Question: So, I've been trying to figure out how to stop the duplicate rows appearing in my google sheets response output from a google form. If found this link which sounds like it does exactly what I want (<URL>, but cannot for the life of me work out how to edit the given answer to work on my sheet.
I have included a screenshot of my workbook to give an example of the structure of the data I'd like the edited code to run on, and also below is my attempt at making the code run correctly on my data structure.
My sheet structure that I'd like to run the code on. I want to use the email address as the 'unique' identifier, so any duplicate rows can be identified using that.
My attempt at adapting the code to work on the above data structure (I have absolutely no background with this scripting language, so please go easy on me if I've made a glaringly obvious error):
'''
function updateExisting() {
var s = SpreadsheetApp.getActiveSheet(),
// s = ss.getSheetByName(''),
lastRow = s.getLastRow(),
lastValues = s.getRange('A'+lastRow+':C'+lastRow).getValues(),
name = lastValues[0][0],
allNames = s.getRange('B2:B').getValues(),
row, len;
// TRY AND FIND EXISTING NAME
for (row = 0, len = allNames.length; row < len - 1; row++)
if (allNames[row][0] == name) {
// OVERWRITE OLD DATA
s.getRange('A2').offset(0, 0, row,
lastValues.length).setValues([lastValues]);
// DELETE THE LAST ROW
s.deleteRow(lastRow);
break;}
}
'''
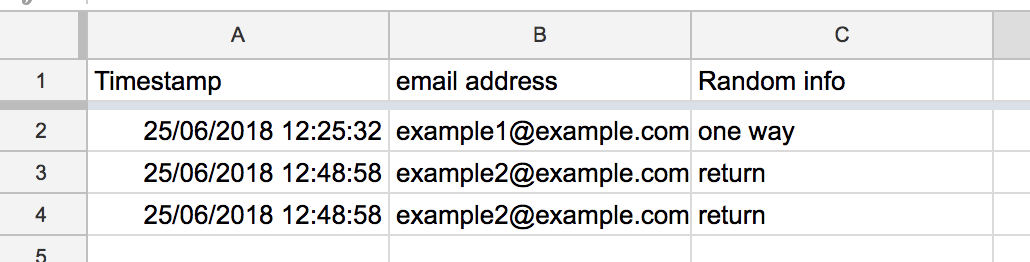
Answer: Key words: duplicates, Google, spreadsheet, Sheets, Form, submission, edit, row, unique.
This code prevents duplicates in a Google Sheet when submitting a Google Form, by overwriting an existing row with the existing unique value, if one exists.
The code searches one column in a spreadsheet and looks for a match. I tried to make it generic so that the code doesn't need to be changed depending upon what column the unique identifier is in. You need to make a couple of settings in the "User Settings" section to make it work. But that is better than needing to rewrite the code.
'''
function updateExisting(columnWithUniqueIdentifier,sheetTabName) {
var dataFromColumnToMatch,lastColumn,lastRow,rowWithExistingUniqueValue,rowOfDataJustSaved,
sh,ss,valueToSearchFor;
// USER SETTINGS - if the values where not passed in to the function
if (!columnWithUniqueIdentifier) {//If you are not passing in the column number
columnWithUniqueIdentifier = 2;//Hard code column number if you want
}
if (!sheetTabName) {//The sheet tab name was not passed in to the function
sheetTabName = "Put your Sheet tab name here";//Hard code if needed
}
//end of user settings
ss = SpreadsheetApp.getActiveSpreadsheet();//Get the active spreadsheet - this code must be in a project bound to spreadsheet
sh = ss.getSheetByName(sheetTabName);
lastRow = sh.getLastRow();
lastColumn = sh.getLastColumn();
//Logger.log('lastRow: ' + lastRow)
rowOfDataJustSaved = sh.getRange(lastRow, 1, 1, lastColumn).getValues();//Get the values that were just saved
valueToSearchFor = rowOfDataJustSaved[0][columnWithUniqueIdentifier-1];
//Logger.log('valueToSearchFor: ' + valueToSearchFor)
dataFromColumnToMatch = sh.getRange(1, columnWithUniqueIdentifier, lastRow-1, 1).getValues();
dataFromColumnToMatch = dataFromColumnToMatch.toString().split(",");
//Logger.log('dataFromColumnToMatch: ' + dataFromColumnToMatch)
rowWithExistingUniqueValue = dataFromColumnToMatch.indexOf(valueToSearchFor);
//Logger.log('rowWithExistingUniqueValue: ' + rowWithExistingUniqueValue)
if (rowWithExistingUniqueValue === -1) {//There is no existing data with the unique identifier
return;
}
sh.getRange(rowWithExistingUniqueValue + 1, 1, 1, rowOfDataJustSaved[0].length).setValues(rowOfDataJustSaved);
sh.deleteRow(lastRow);//delete the row that was at then end
}
'''